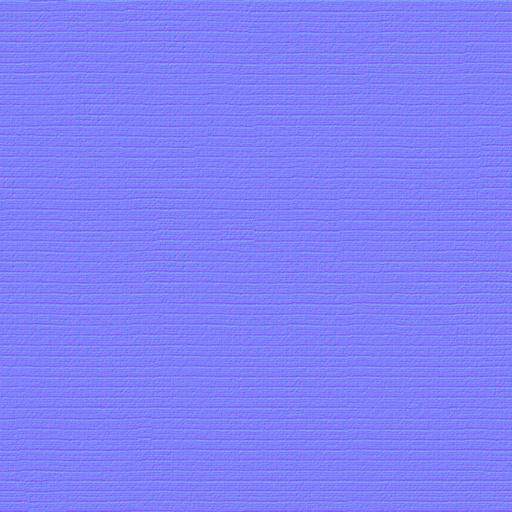
blue dark fabric grey